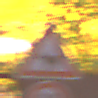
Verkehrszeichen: ViehtriebRechts
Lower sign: Geschwindigkeit30
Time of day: Night
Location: Outdoor (Urban)
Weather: PartlyCloudy
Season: NotSpecified
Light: Natural